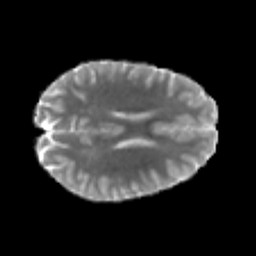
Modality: MD
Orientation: axial
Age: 21
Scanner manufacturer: philips
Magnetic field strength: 3 T
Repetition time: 8.6 s
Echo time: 0.127 s